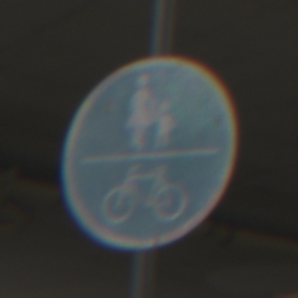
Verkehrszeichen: GemeinsamerGehUndRadweg
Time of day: Midday
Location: Roofed (Urban)
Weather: Overcast
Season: NotSpecified
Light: Artificial